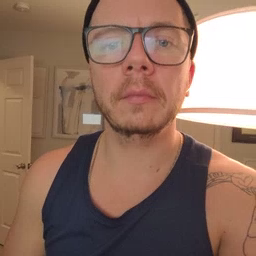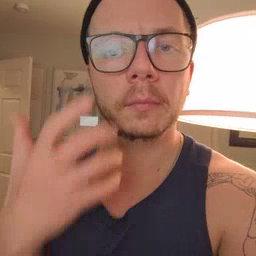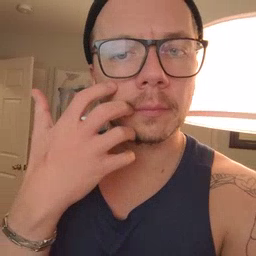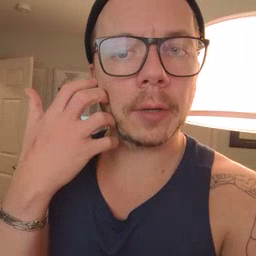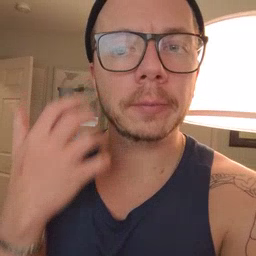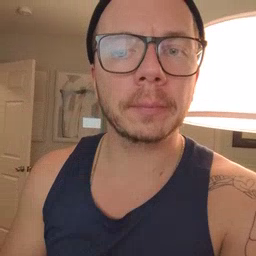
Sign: tiger